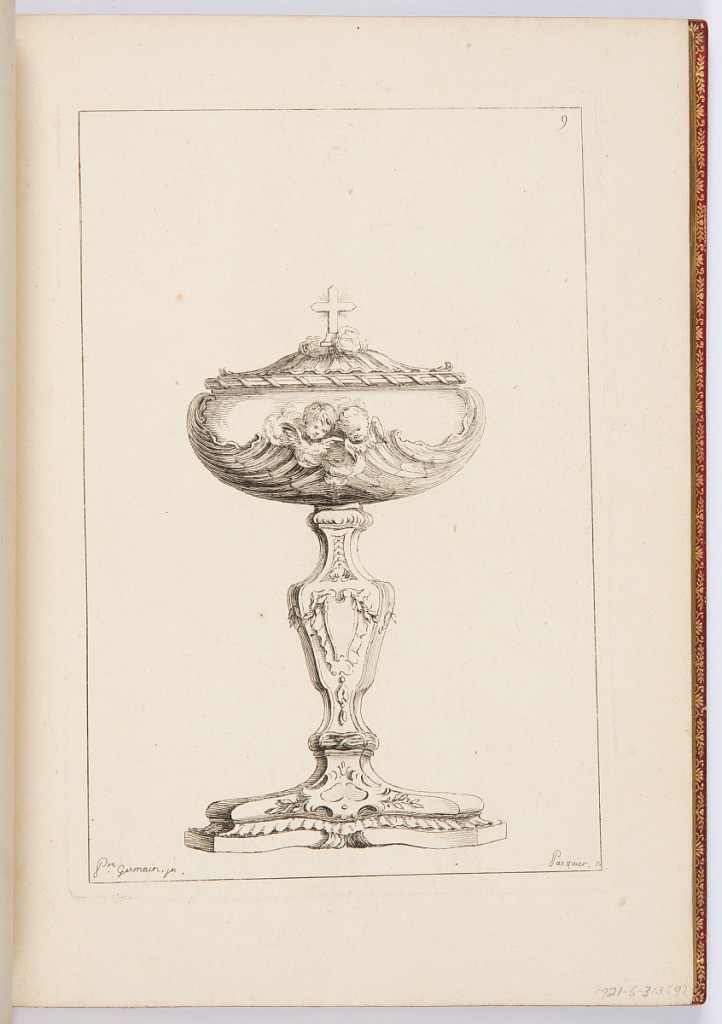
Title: Ciboire
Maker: Pierre Germain, French, 1703 - 1783
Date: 1748
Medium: Etching on laid paper
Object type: Print
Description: Design for a Eucharist goblet, decorated with a cross and ornament motifs including ribbon twist, scalloping, cherub heads, piastre, a cartouche, garland. The plate is signed and numbered.